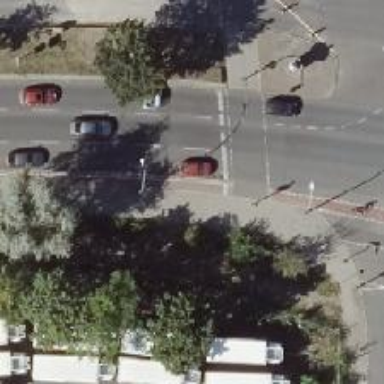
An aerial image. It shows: Road with traffic signals.